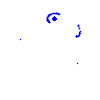
Particle: proton